Field crop: maize
Growth stage: 2
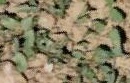
Species: convolvulus